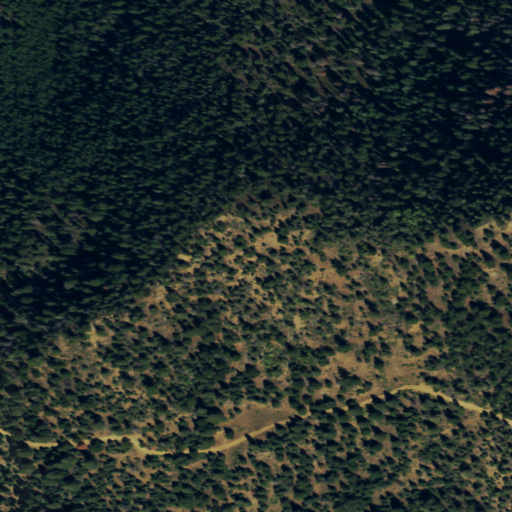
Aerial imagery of mountain in Colorado named Hamilton Baldy containing evergreen forest, shrub, and mixed forest